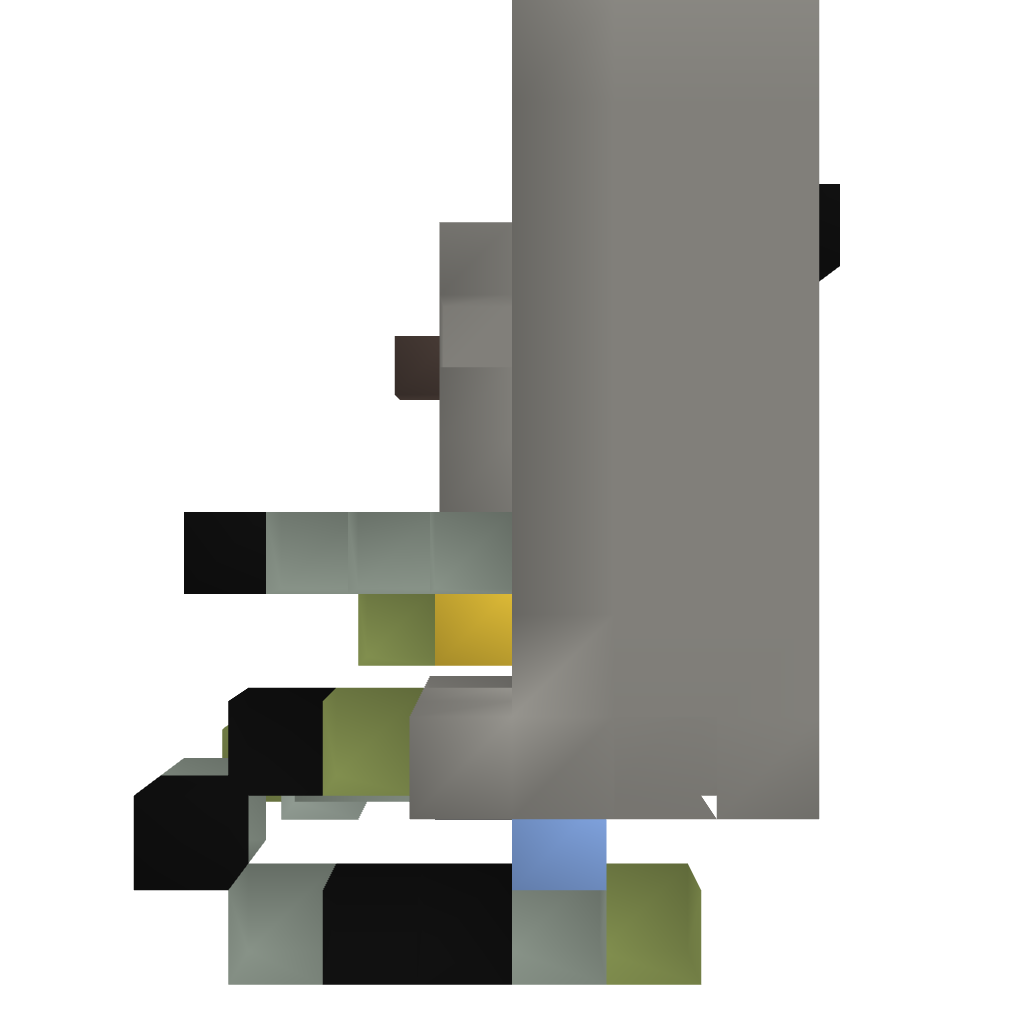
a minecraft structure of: Redstone Fish Tank